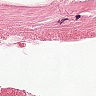
Metastatic tissue present: no